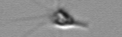
Label: Calciopappus